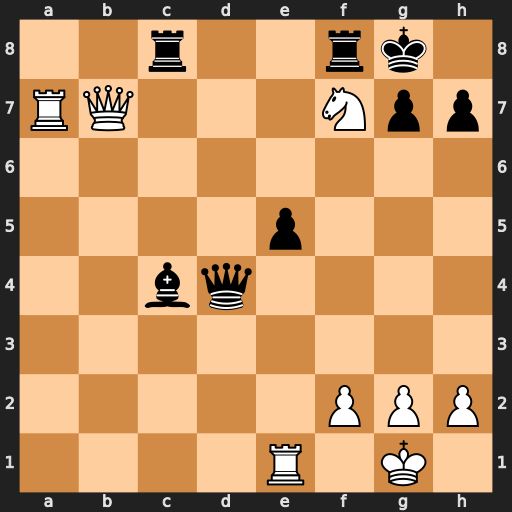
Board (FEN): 2r2rk1/RQ3Npp/8/4p3/2bq4/8/5PPP/4R1K1
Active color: w
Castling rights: -
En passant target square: -
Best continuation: Nh6+ gxh6 Qxh7#